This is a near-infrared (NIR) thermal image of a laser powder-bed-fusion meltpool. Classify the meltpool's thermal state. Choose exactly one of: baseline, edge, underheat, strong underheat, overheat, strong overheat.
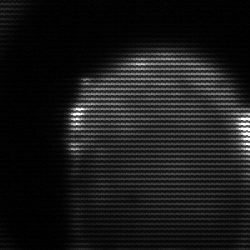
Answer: edge